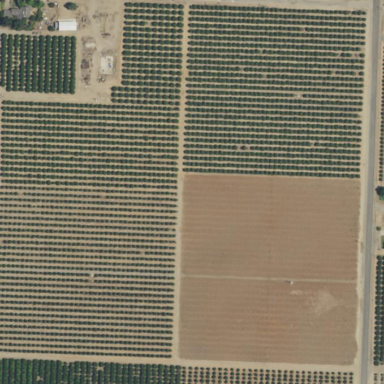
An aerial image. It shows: Orange orchard with rows of vibrant orange trees.